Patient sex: M
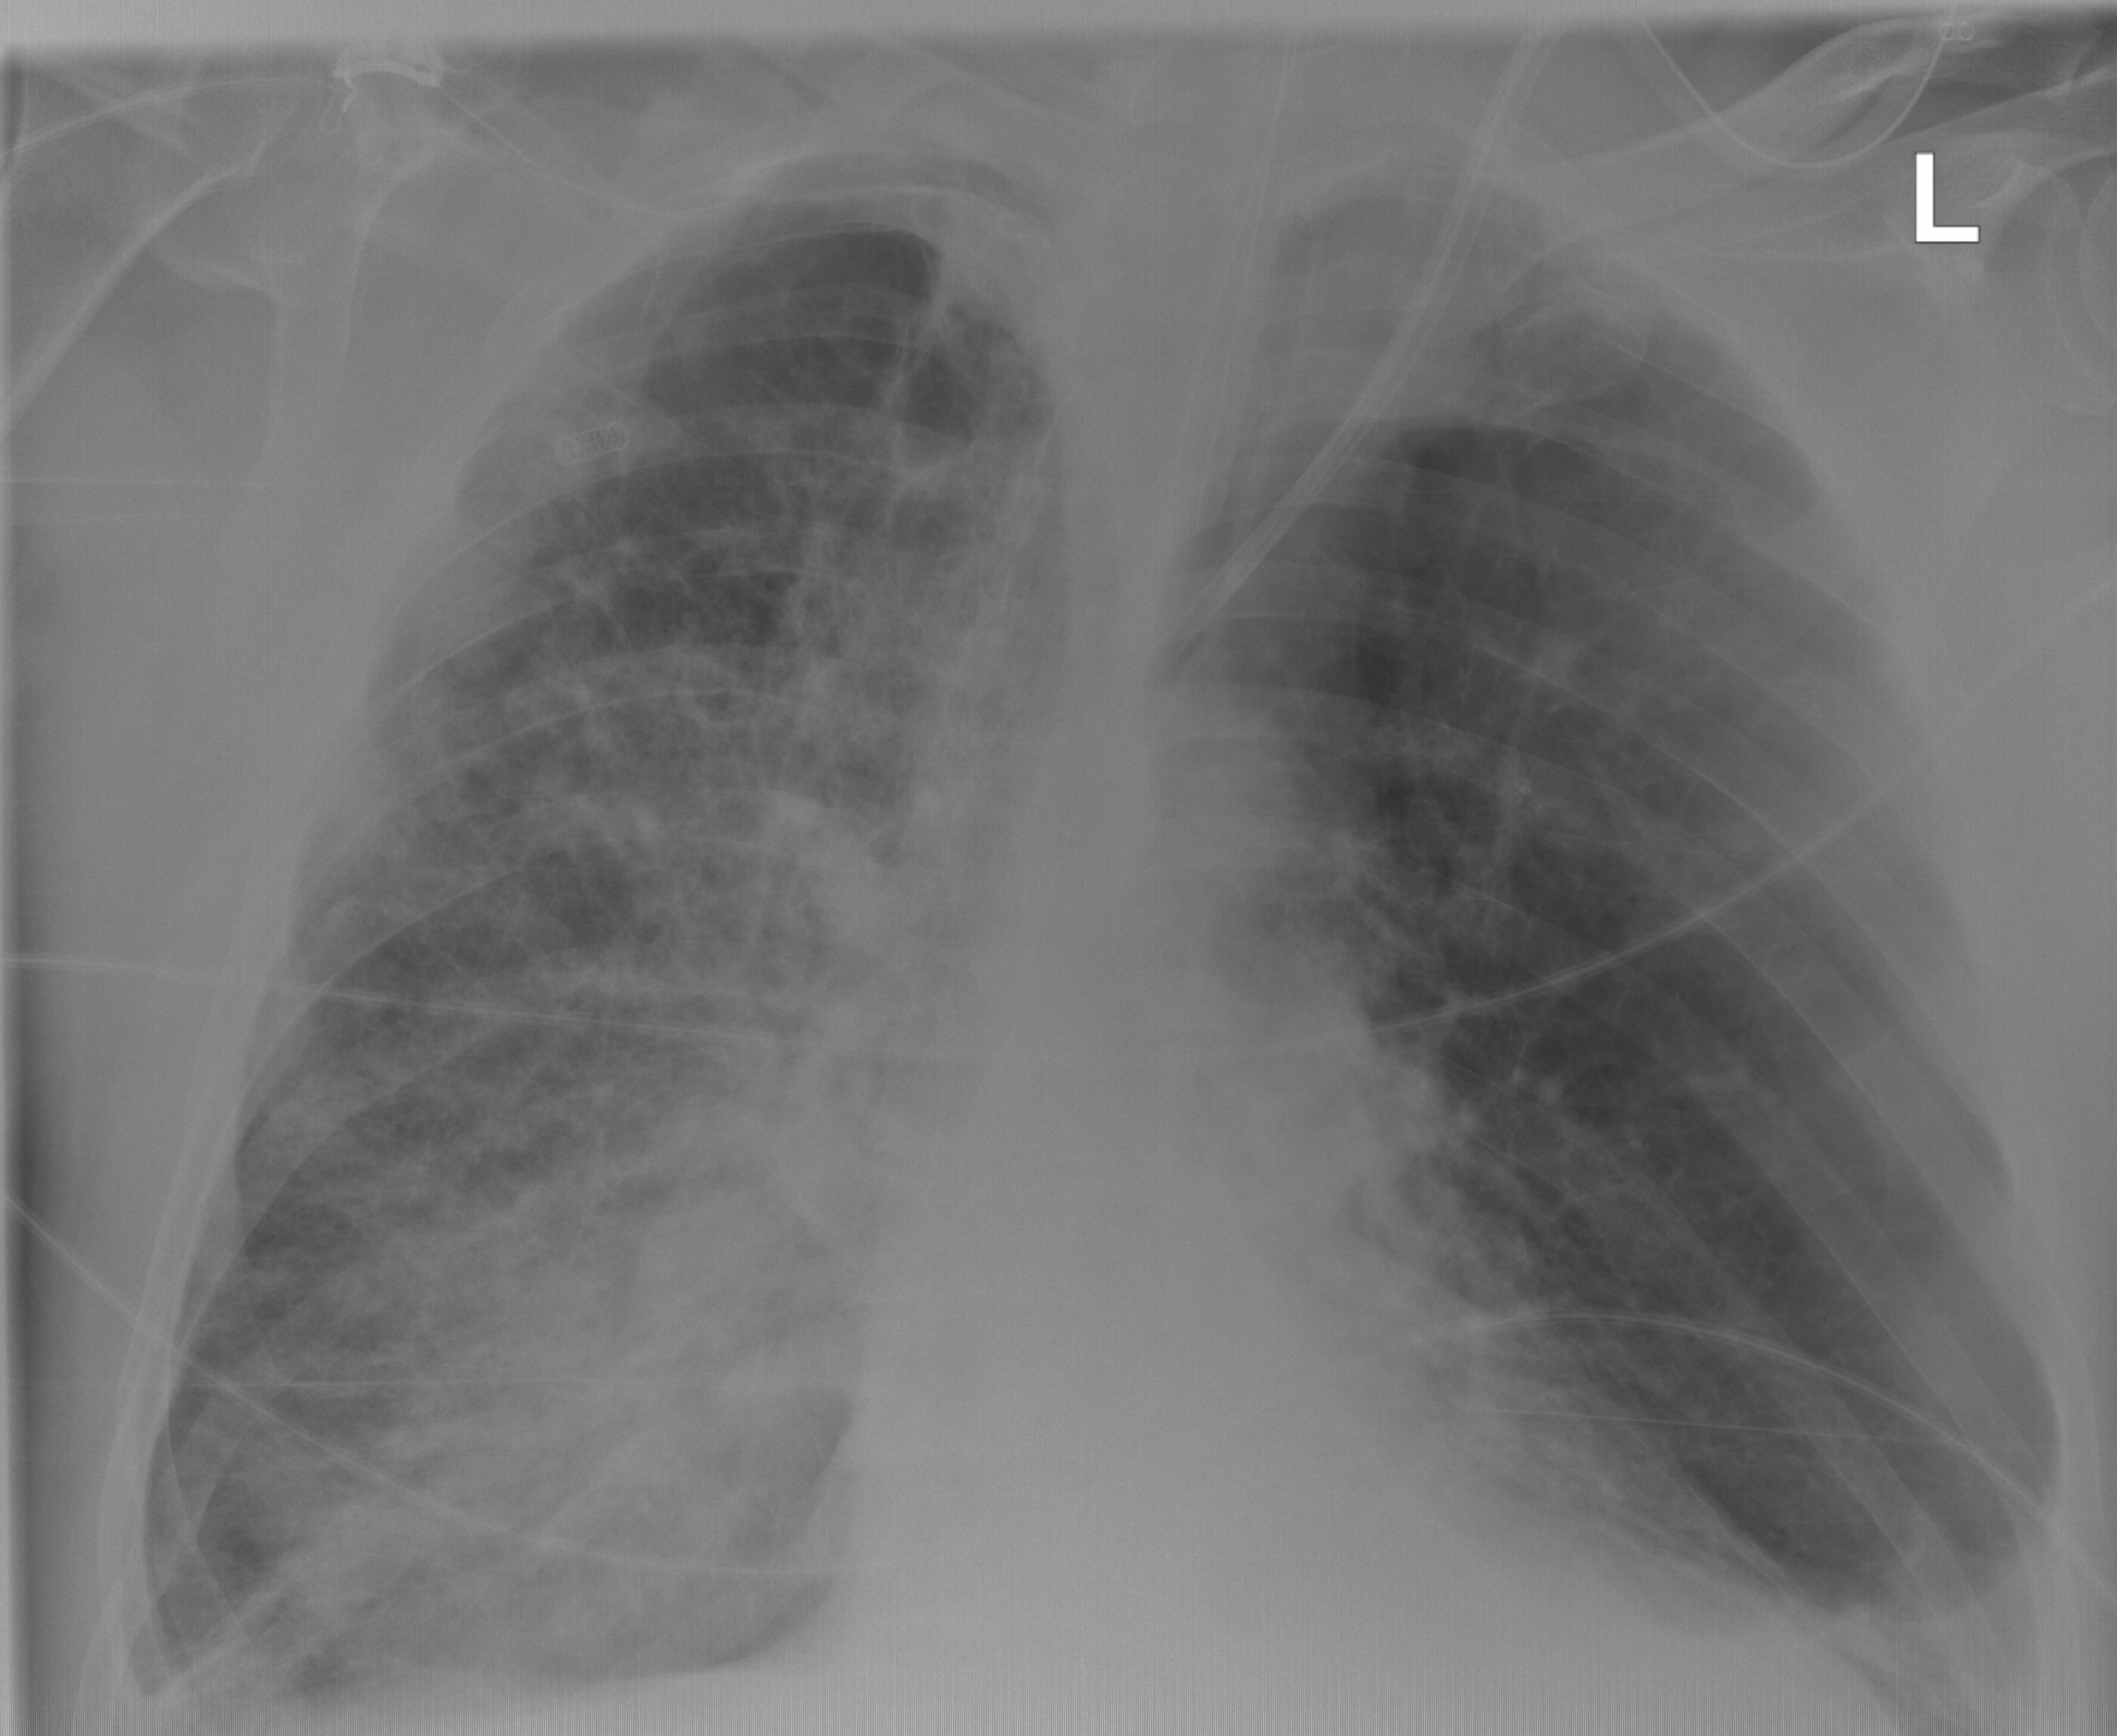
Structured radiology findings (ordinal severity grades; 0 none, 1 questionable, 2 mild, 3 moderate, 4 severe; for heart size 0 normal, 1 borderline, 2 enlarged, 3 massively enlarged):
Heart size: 0
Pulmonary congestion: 0
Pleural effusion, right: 2
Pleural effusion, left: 2
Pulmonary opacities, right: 3
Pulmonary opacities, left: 0
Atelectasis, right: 2
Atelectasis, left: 2